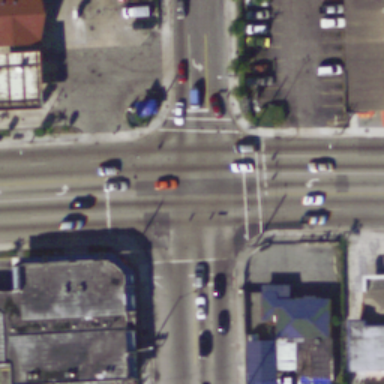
An intersection with some cars on the road .